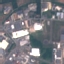
Land use / land cover: Industrial